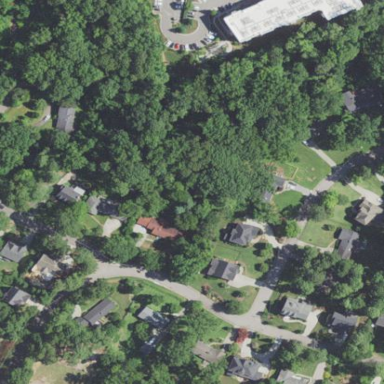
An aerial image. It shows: Residential area within neighborhood.